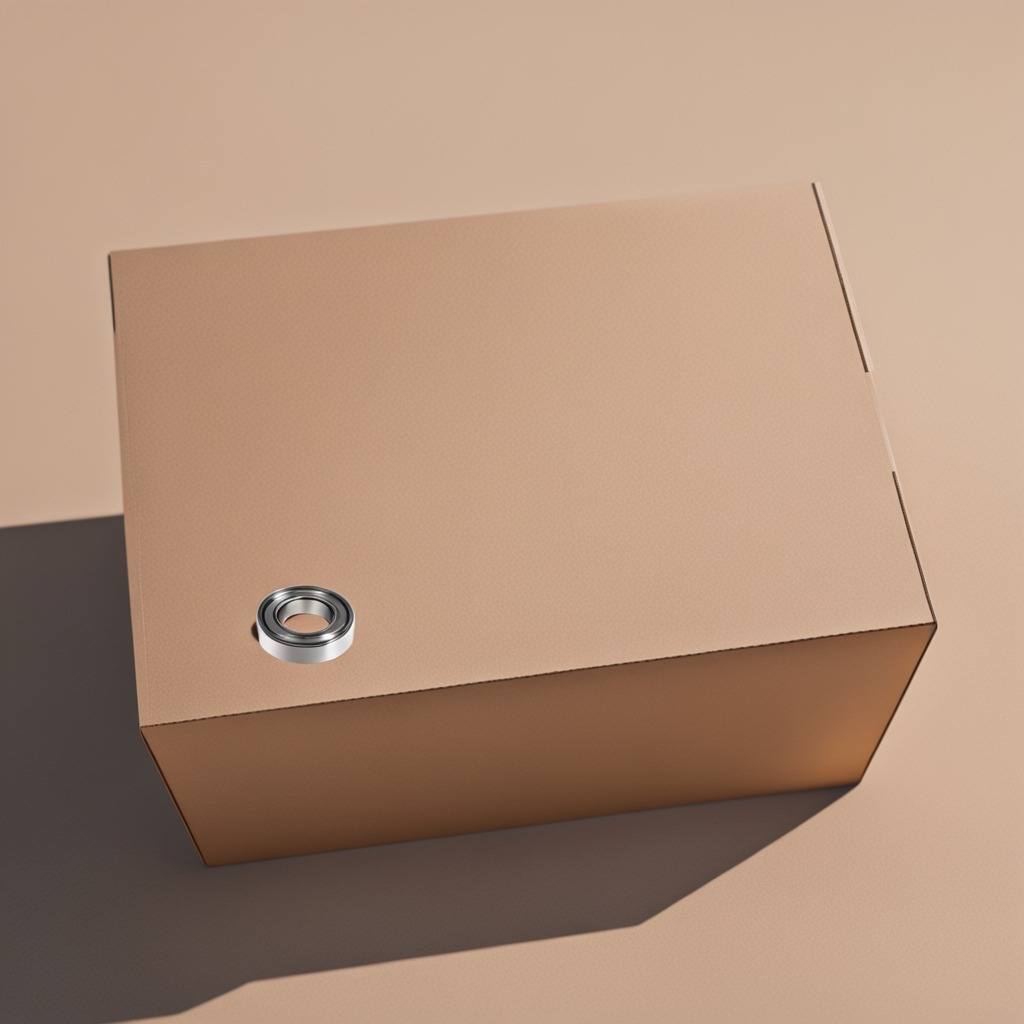
A metal ball bearing lying on a clean dry cardboard box surface in an outdoor workshop during daytime bright natural light soft shadows slightly creased but